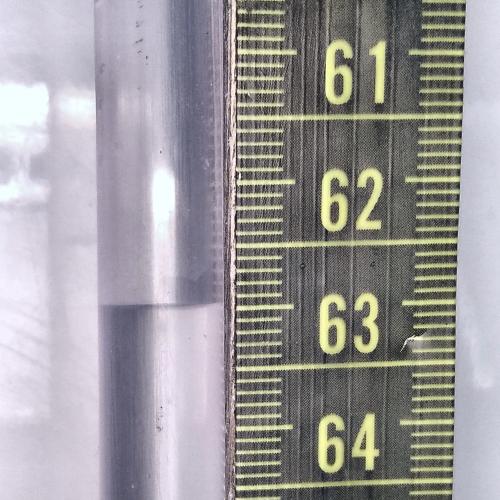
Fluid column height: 63.0 cm